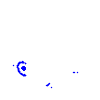
Particle: pion